Interaction volume radius: 10 \u00c5
Interaction volume height: 10 \u00c5
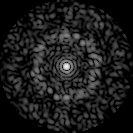
Disorder parameter: 0.7912